Field crop: maize
Growth stage: 2
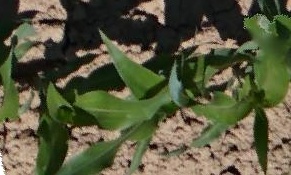
Species: maize